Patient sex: M
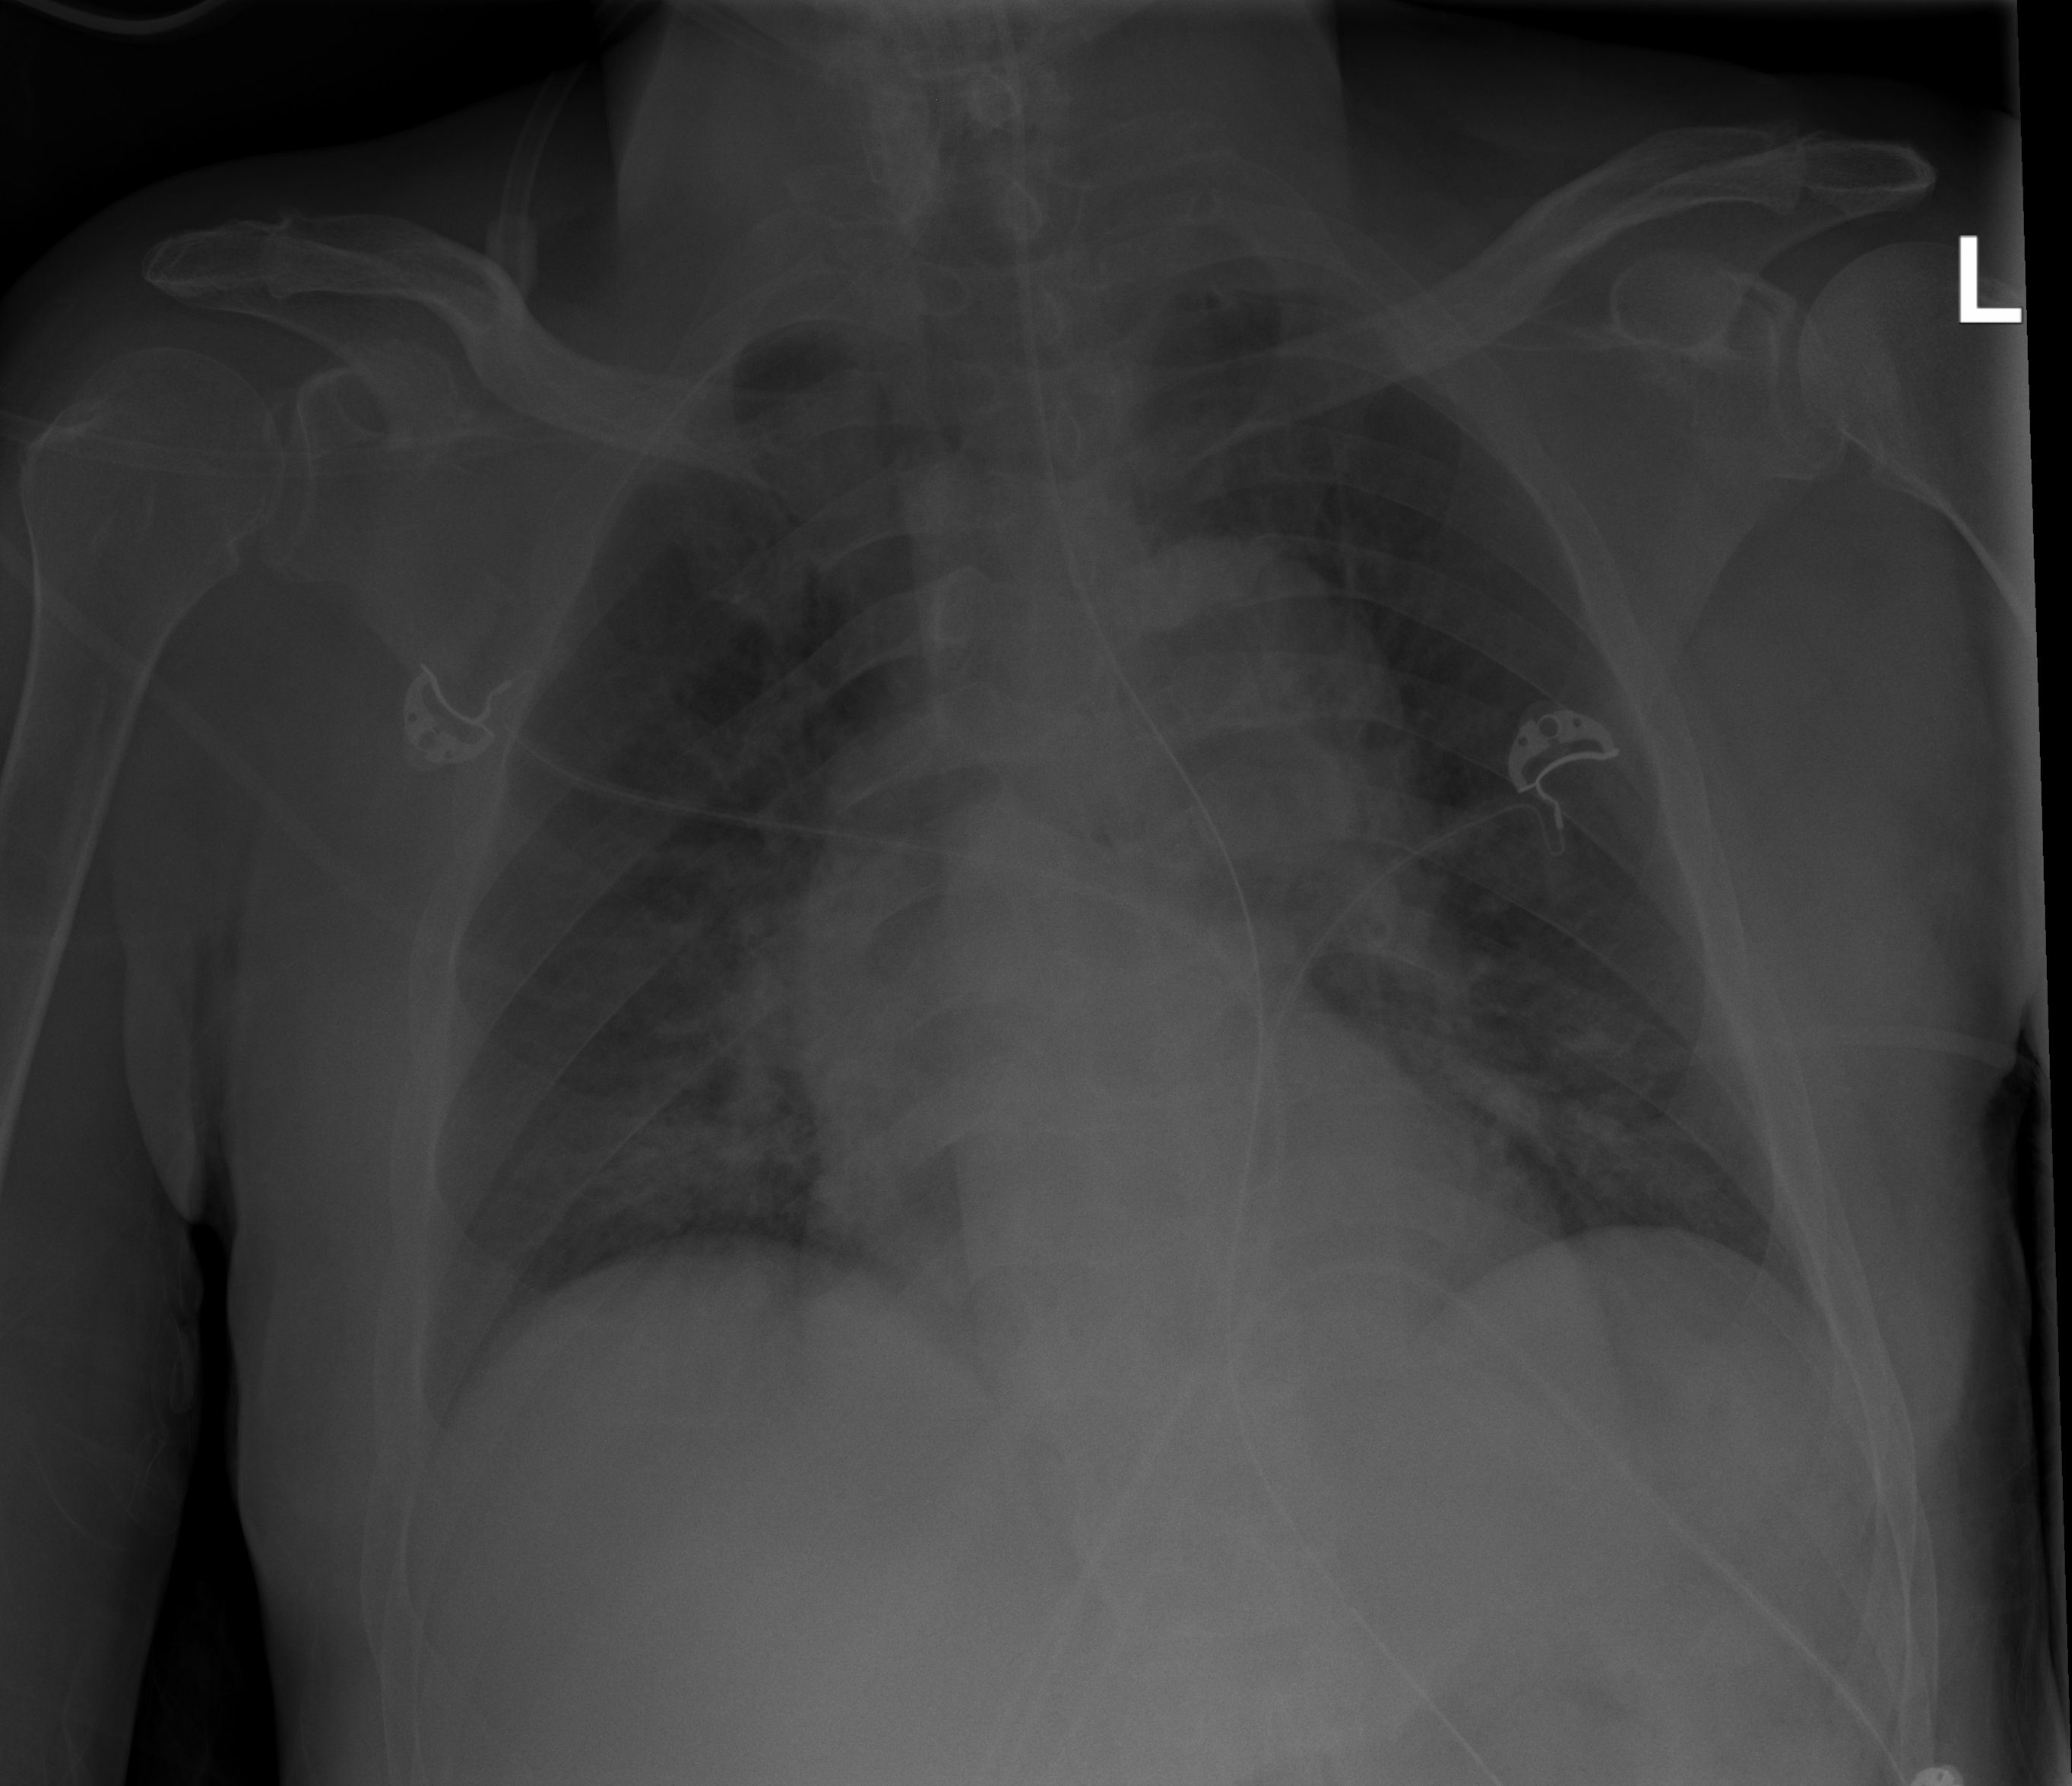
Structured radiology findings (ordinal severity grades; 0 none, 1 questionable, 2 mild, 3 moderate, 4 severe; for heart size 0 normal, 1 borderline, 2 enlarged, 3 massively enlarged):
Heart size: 0
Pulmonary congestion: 0
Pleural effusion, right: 0
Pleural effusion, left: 0
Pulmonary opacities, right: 3
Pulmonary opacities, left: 3
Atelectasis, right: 2
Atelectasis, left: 2